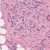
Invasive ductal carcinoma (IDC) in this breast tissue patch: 1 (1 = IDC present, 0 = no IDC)